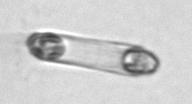
Label: Corethron_hystrix